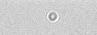
Label: camera_spot